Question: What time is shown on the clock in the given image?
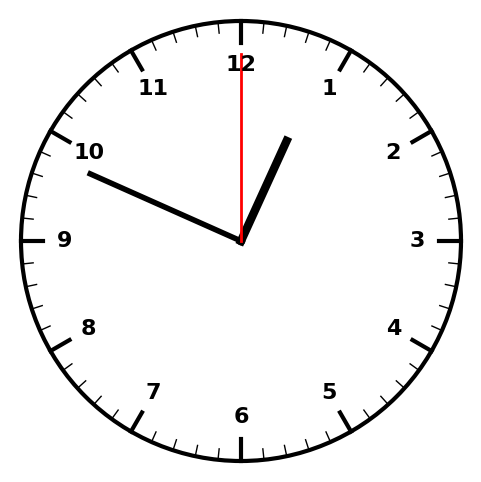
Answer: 12:49:00